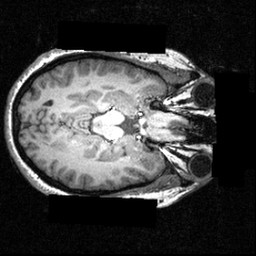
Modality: T1w
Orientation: axial
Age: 26
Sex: female
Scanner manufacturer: siemens
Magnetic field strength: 3.951 T
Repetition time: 1.5 s
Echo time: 0.00335 s